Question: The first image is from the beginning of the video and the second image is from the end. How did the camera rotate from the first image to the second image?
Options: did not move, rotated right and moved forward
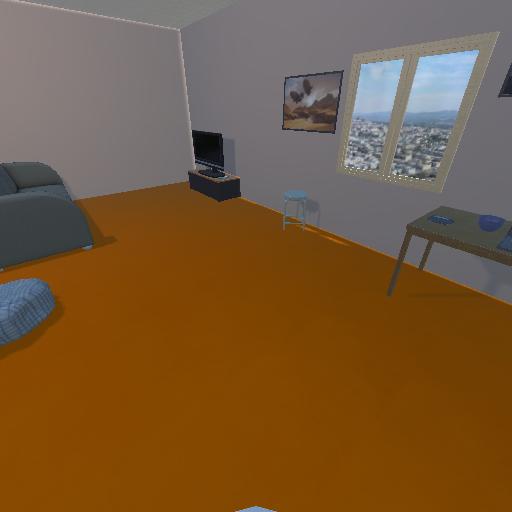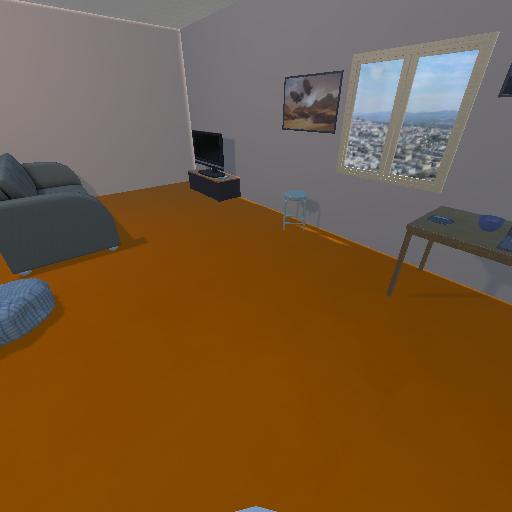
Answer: did not move